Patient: sex M, age 66
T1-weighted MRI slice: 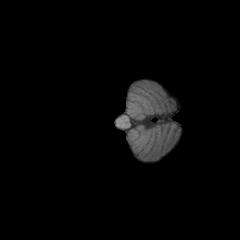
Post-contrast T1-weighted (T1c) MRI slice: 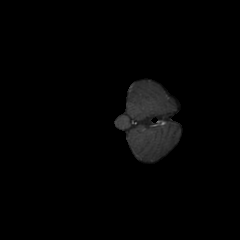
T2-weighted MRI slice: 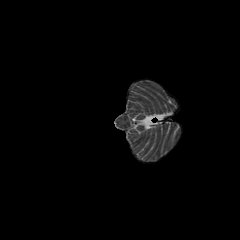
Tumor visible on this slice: no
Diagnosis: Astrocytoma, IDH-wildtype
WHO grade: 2